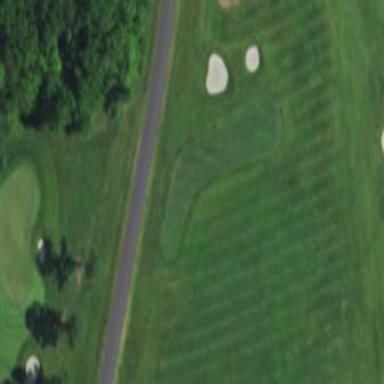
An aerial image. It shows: Grassy area designated as golf tee.